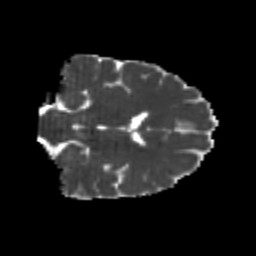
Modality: MD
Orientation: coronal
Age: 24
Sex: male
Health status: healthy
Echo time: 0.074 s